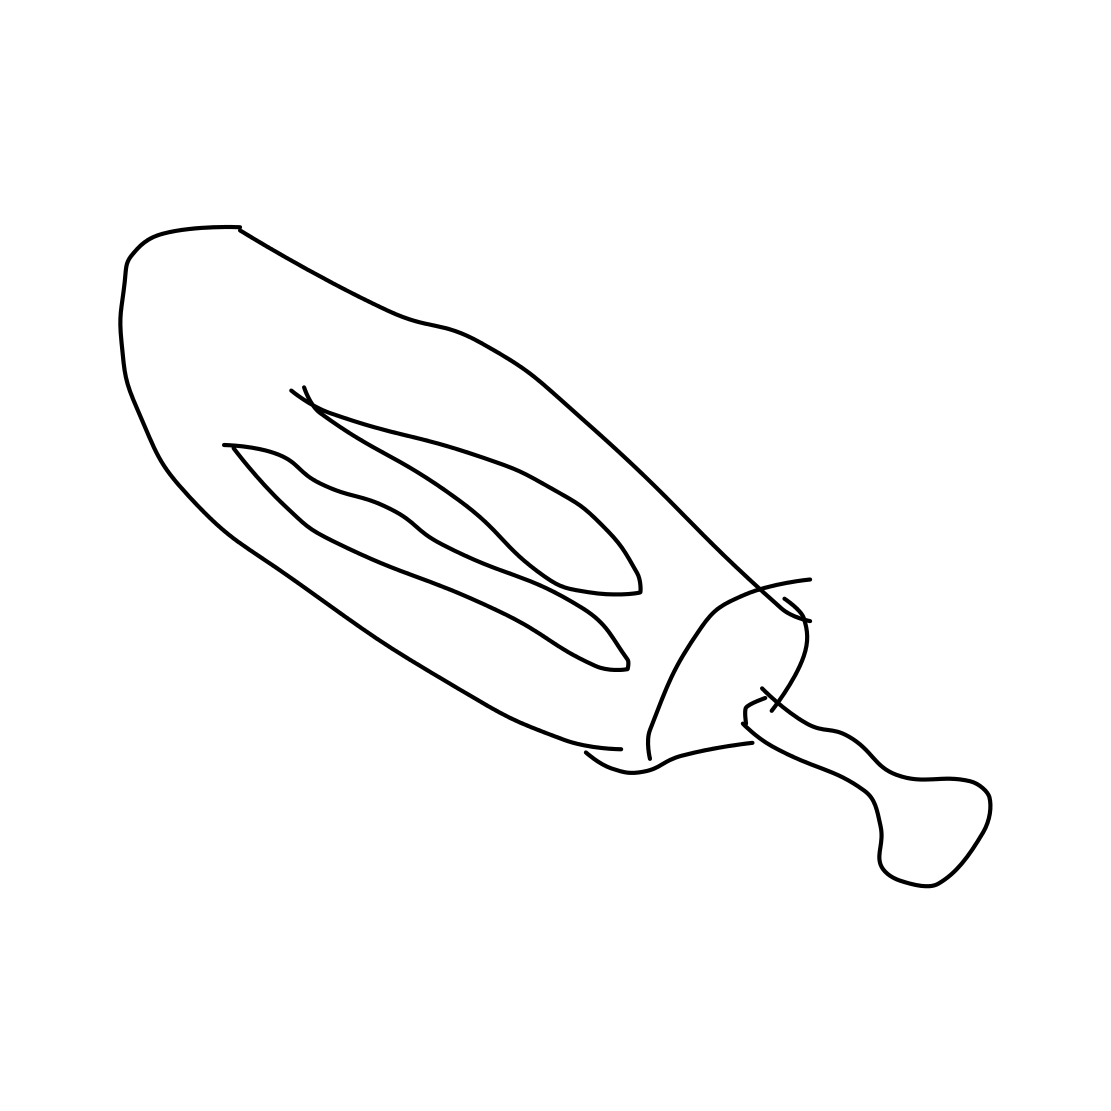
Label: screwdriver